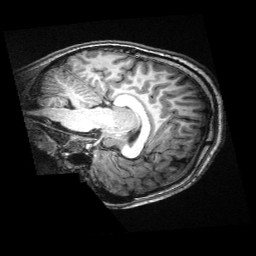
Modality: T1w
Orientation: sagittal
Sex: male